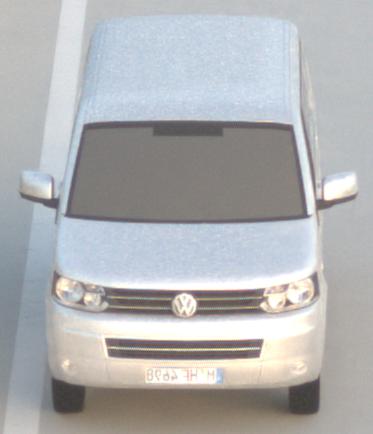
Make: VW Commercial Vehicles (Nutzfahrzeuge)
Model: T5 Multivan 2.0
Detailed model: T5 Multivan
Model produced from: 2009/09
Model produced until: 2013/06
Doors: 4
Color: white
Road condition: dry road
Daytime: sunrise or sunset
Contrast: low contrast